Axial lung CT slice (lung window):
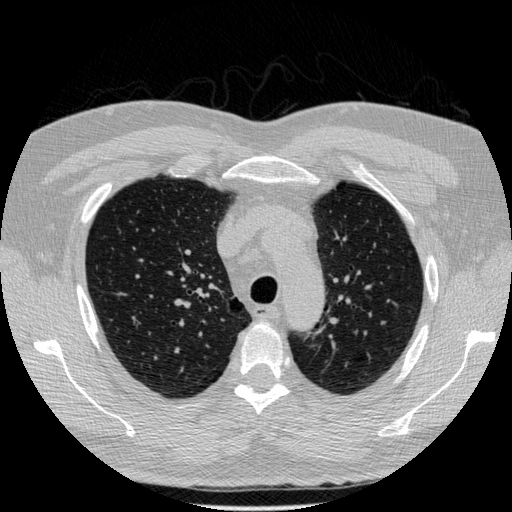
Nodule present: no